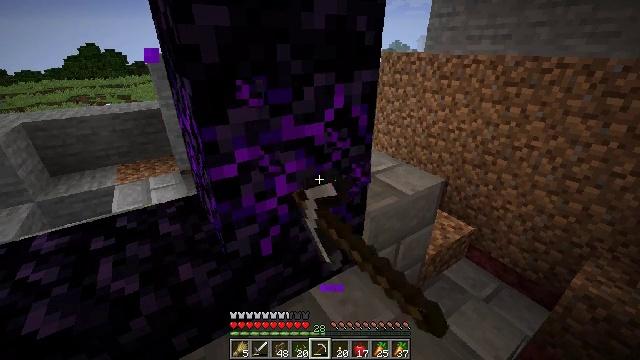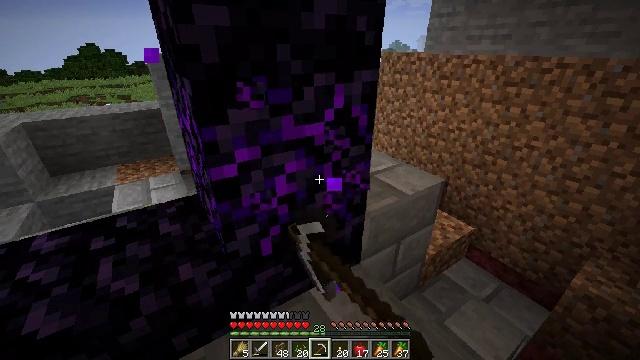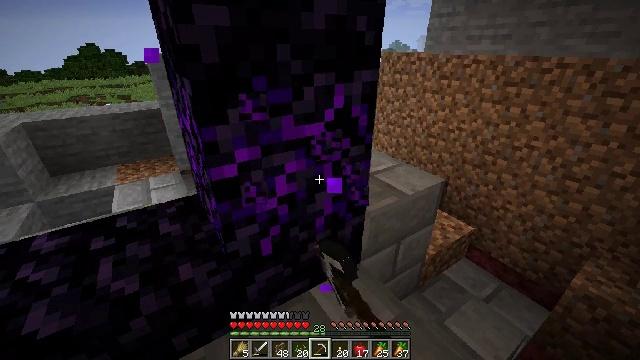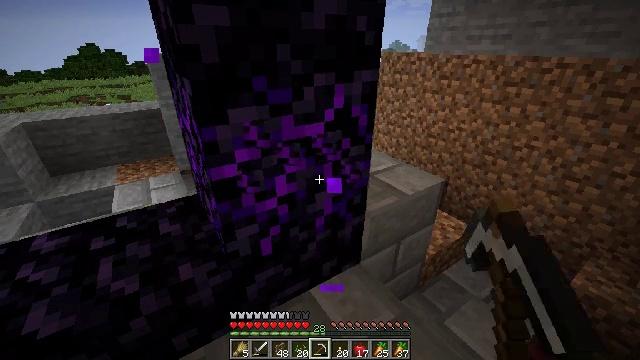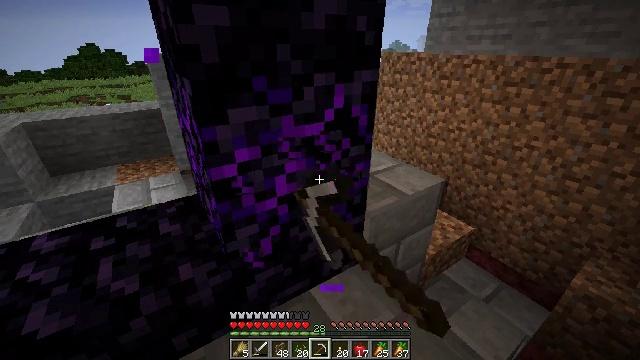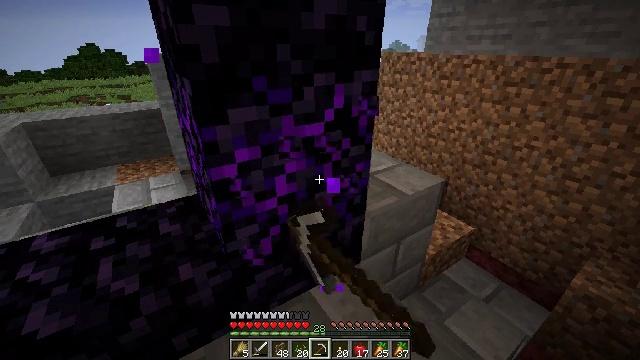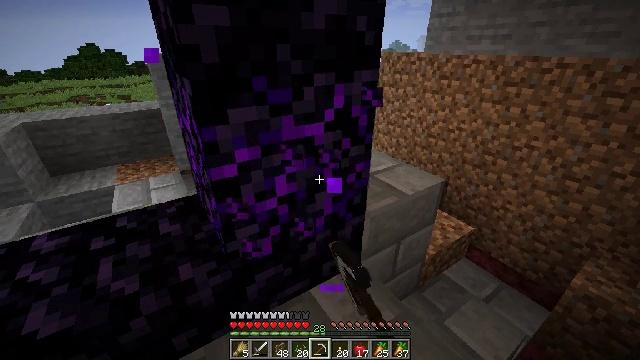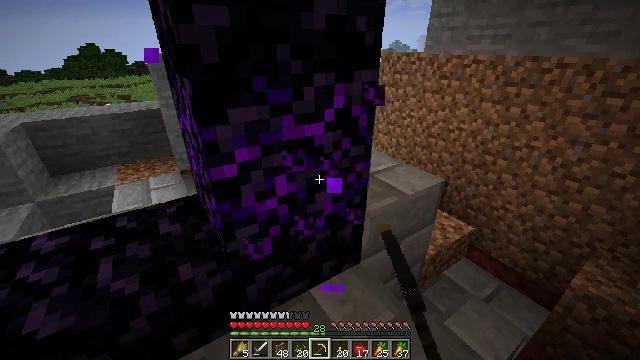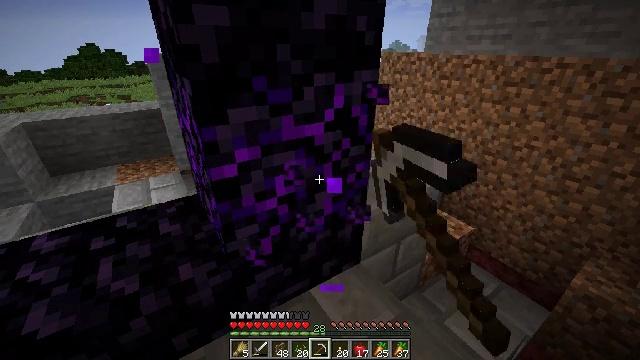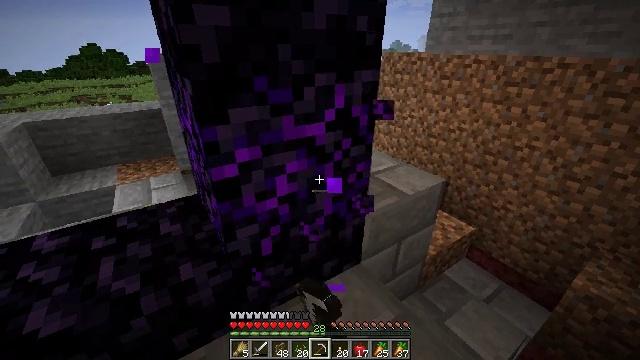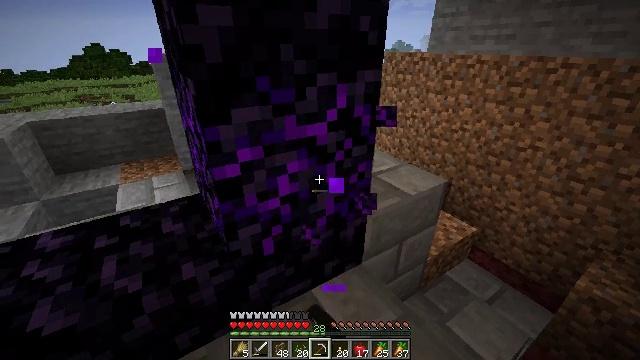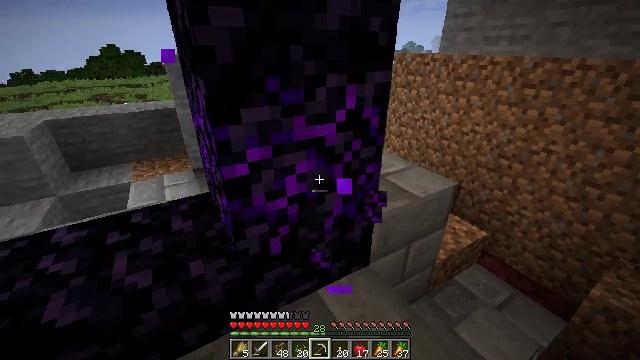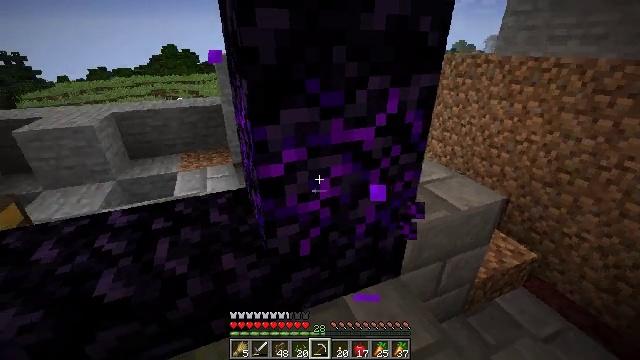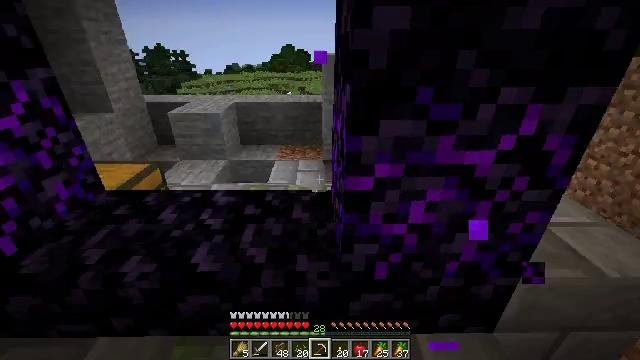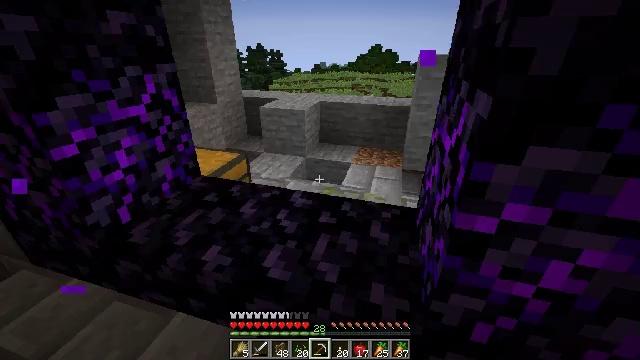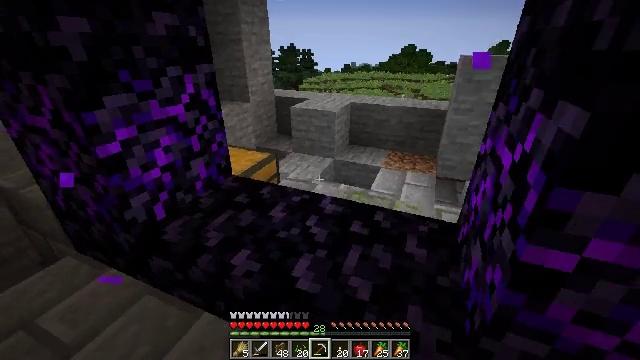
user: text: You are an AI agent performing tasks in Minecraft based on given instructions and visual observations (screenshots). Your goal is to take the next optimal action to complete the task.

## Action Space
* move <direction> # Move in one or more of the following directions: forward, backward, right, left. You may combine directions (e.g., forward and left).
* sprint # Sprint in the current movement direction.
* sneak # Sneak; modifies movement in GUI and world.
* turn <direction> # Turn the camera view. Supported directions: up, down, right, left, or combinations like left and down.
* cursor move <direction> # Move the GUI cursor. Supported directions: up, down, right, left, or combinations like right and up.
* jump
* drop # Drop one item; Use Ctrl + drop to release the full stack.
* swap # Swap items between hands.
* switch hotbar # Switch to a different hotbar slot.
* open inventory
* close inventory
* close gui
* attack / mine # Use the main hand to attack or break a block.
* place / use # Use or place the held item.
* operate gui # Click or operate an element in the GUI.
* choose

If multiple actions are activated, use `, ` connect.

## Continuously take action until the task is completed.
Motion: motion action
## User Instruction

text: Reclaim the chest into your inventory.
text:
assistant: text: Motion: attack / mine
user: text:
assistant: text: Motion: attack / mine
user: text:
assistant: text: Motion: attack / mine
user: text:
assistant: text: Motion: attack / mine
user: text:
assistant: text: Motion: attack / mine
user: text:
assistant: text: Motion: attack / mine
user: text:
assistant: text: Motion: attack / mine
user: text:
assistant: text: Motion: attack / mine
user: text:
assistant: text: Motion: no_op
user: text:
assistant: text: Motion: no_op
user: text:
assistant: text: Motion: turn left
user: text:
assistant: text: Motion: move forward, turn left
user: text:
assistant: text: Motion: move forward and move left, turn left
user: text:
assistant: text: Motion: move forward and move left, turn left
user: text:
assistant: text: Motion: move forward and move left, turn left
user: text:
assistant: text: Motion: move forward and move left
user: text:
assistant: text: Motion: move forward and move left
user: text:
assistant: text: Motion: move forward, turn right
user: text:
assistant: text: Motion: move forward, turn right
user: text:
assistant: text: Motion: move forward, turn right
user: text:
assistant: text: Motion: move forward, turn right
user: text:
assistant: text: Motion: move forward, turn right
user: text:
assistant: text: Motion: move forward, turn right, jump
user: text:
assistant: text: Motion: move forward, turn right, jump
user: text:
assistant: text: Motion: move forward, turn right
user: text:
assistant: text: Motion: move forward
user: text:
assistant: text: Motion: move forward
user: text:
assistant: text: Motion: move forward
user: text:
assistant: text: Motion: move forward
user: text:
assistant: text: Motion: move forward